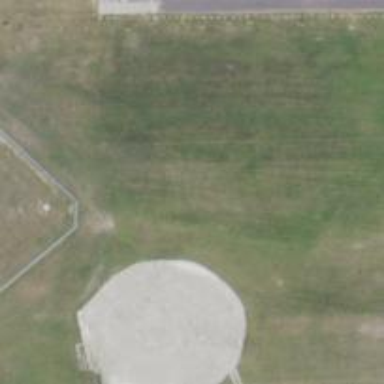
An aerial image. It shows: Baseball pitch for leisure land.